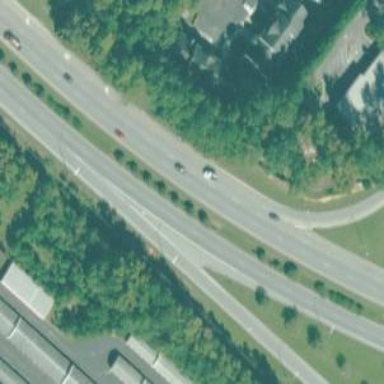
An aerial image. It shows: Primary highway that functions as expressway.